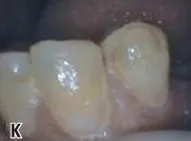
Initial clinical images. 34.
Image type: medical_photograph (other_medical_photograph)